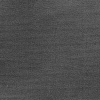
Atmospheric dust classification: dusty